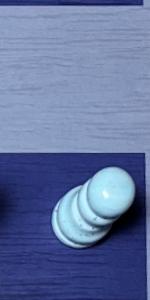
Label: Pawn_White